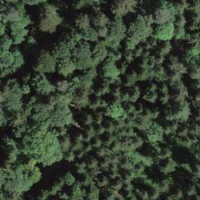
EUNIS habitat code: 43
Species observed at this site:
Lonicera acuminata